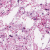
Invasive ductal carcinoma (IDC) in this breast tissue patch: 0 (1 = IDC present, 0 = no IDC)